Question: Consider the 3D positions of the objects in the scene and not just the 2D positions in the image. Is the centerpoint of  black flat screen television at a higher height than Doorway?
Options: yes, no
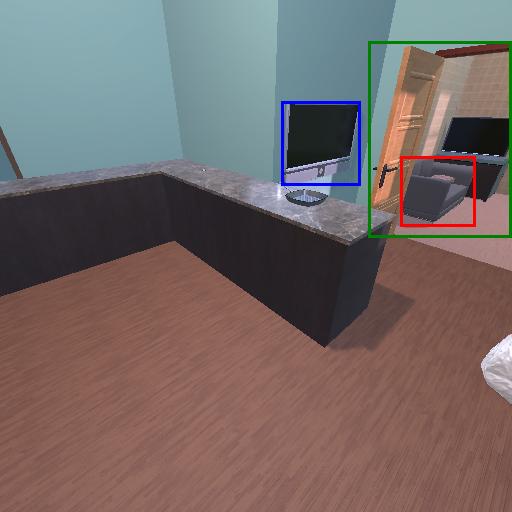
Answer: yes